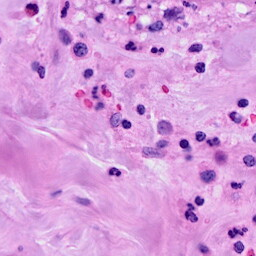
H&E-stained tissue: Breast